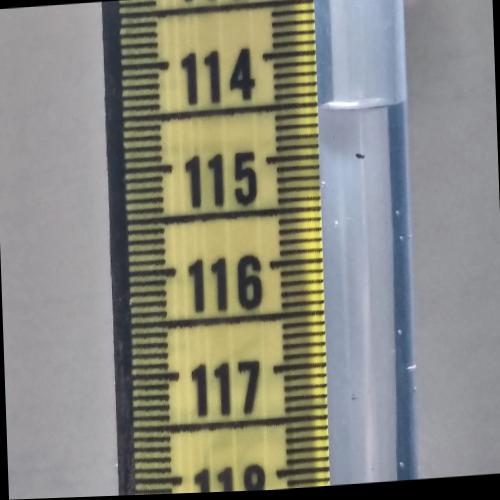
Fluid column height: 114.5 cm